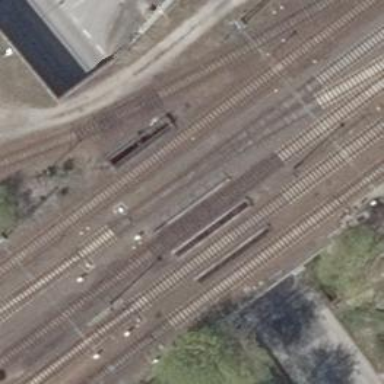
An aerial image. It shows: Railway switch.